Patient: sex M, age 64
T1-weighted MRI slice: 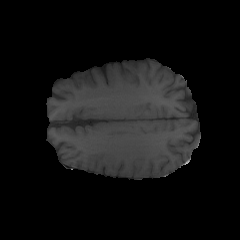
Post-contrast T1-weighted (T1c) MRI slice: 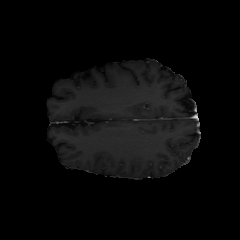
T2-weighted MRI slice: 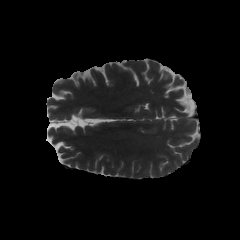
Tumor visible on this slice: no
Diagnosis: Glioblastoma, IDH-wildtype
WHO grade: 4